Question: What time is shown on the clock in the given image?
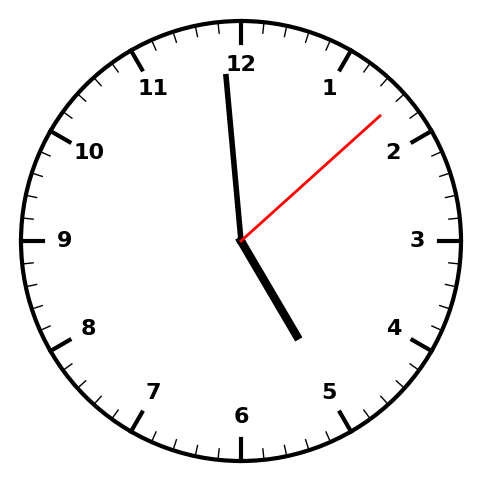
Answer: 04:59:08